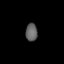
Tissue: lung
Cell type: T cells
Senescence score: 0.1871
Nuclear area (px): 206
Mean DAPI intensity: 96.631